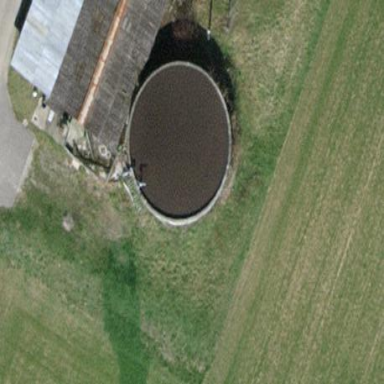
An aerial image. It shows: Silo.